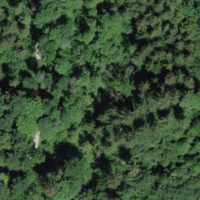
EUNIS habitat code: 41
Species observed at this site:
Lonicera acuminata